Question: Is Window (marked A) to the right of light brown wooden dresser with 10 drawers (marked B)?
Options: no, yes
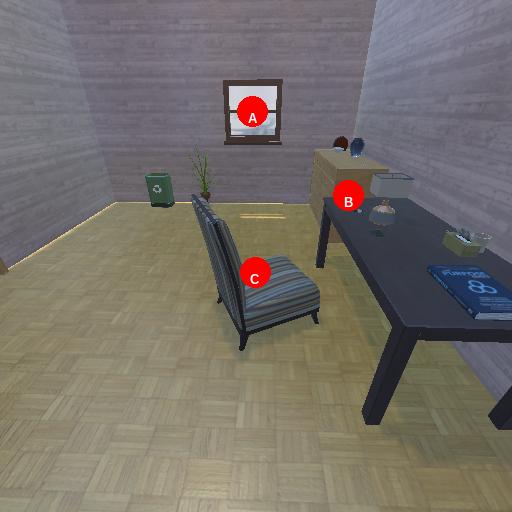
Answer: no